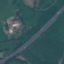
Land use / land cover class: Highway